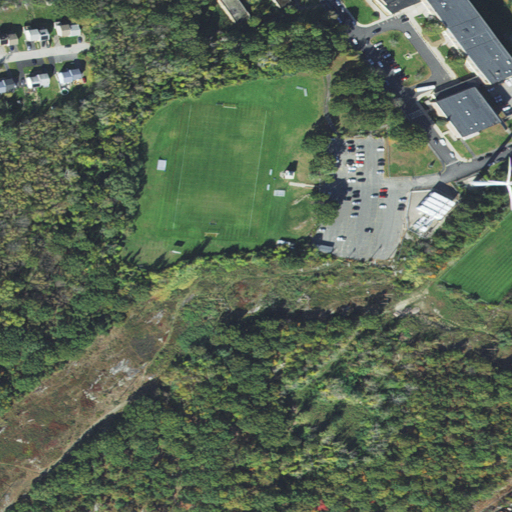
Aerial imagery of mountain in Massachusetts named Union Hill containing open development, low intensity development, medium intensity development, deciduous forest, pasture, and high intensity development